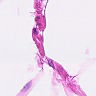
Metastatic tissue present: no